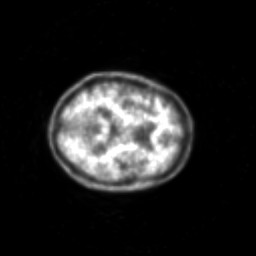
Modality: PET
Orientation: axial
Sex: female
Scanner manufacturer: siemens